Question: There is a search box in my view.

When i search product on here it will retrieve(single) product using ajax
my ajax code is
'''
<script>
$(function() {
$("#update_prod").click(function(event) {
event.preventDefault();
var head = $("#update_product").val();
$.ajax({
dataType: 'json',
type: "post",
url: "<?php echo base_url(); ?>index.php/admin/update_product",
data: {
product: head
},
success: function(data) {
}
});
});
});
</script>
'''
so in Controller
'''
public function update_product() {
$product = $_POST['product'];
$query = $this - > db - > query("Select * From product Where title Like '%$product%' and online=1");
$result = $query - > result_array();
echo json_encode($result);
}
'''
and im reviving data in my console
'''
[{
"id": "99",
"brand_id": "8",
"category_id": "1",
"mark": "0",
"title": "Corsair Memory - 1GB 533MHz DDR2 Desktop Memory(VS1GB533D2 ",
" model ": " Corsair Memory - 1 GB ",
" sub ": " Corsair Memory - 1 GB DDR2 Desktop Memory ",
"price": "3250",
"price_update": "1",
"description": "",
"overview": "1",
"offer": "0",
"stock": "0",
"online": "1",
"other": "0",
"video": "0",
"valid": "Price Valid 2 Weeks Only"
}]
'''
> My how to retrieve data and of below input tags
'''
<input type="text" class="form-control" name="new_title" value="">//title should come here
<input type="number" class="form-control" name="new_price" value="">//price should come here
<select class="form-control" name="new_price_update">//if price_update==1 then Yes should be select, else No will be select
<option value="1">Yes</option>
<option value="0">No</option>
</select>
'''
> Note : I check all stack Question but unable to find better solution for this
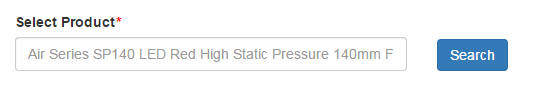
Answer: try this,
'''
success: function(data) {
var obj = $.parseJSON(data);
console.log(obj[0]['title']);
console.log(obj[0]['price']);
//etc..
}
'''
I hope this will work..